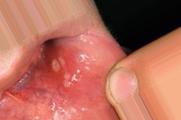
Condition: Mouth Ulcer